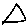
Label: triangle